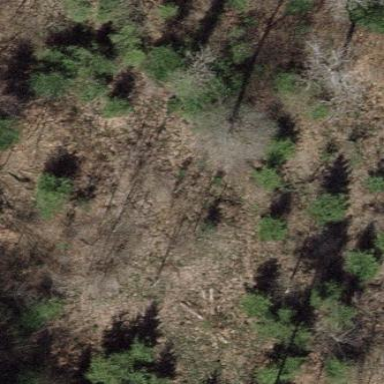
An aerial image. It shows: Patch of scrub vegetation.